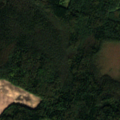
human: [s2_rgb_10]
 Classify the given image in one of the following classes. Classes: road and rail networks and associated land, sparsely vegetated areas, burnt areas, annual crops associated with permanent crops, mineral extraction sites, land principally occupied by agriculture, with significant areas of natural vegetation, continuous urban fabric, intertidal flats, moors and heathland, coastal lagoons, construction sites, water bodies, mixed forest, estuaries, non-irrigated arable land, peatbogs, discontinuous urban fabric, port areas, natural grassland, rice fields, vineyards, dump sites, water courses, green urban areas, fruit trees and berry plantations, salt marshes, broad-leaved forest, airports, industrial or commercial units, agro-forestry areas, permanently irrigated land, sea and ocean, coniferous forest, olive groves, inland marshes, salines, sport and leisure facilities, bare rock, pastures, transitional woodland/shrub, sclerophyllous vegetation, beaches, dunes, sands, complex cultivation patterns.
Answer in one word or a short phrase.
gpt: non-irrigated arable land, broad-leaved forest, coniferous forest, mixed forest, transitional woodland/shrub, peatbogs